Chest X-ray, AP view. Patient: 73 years old, sex M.
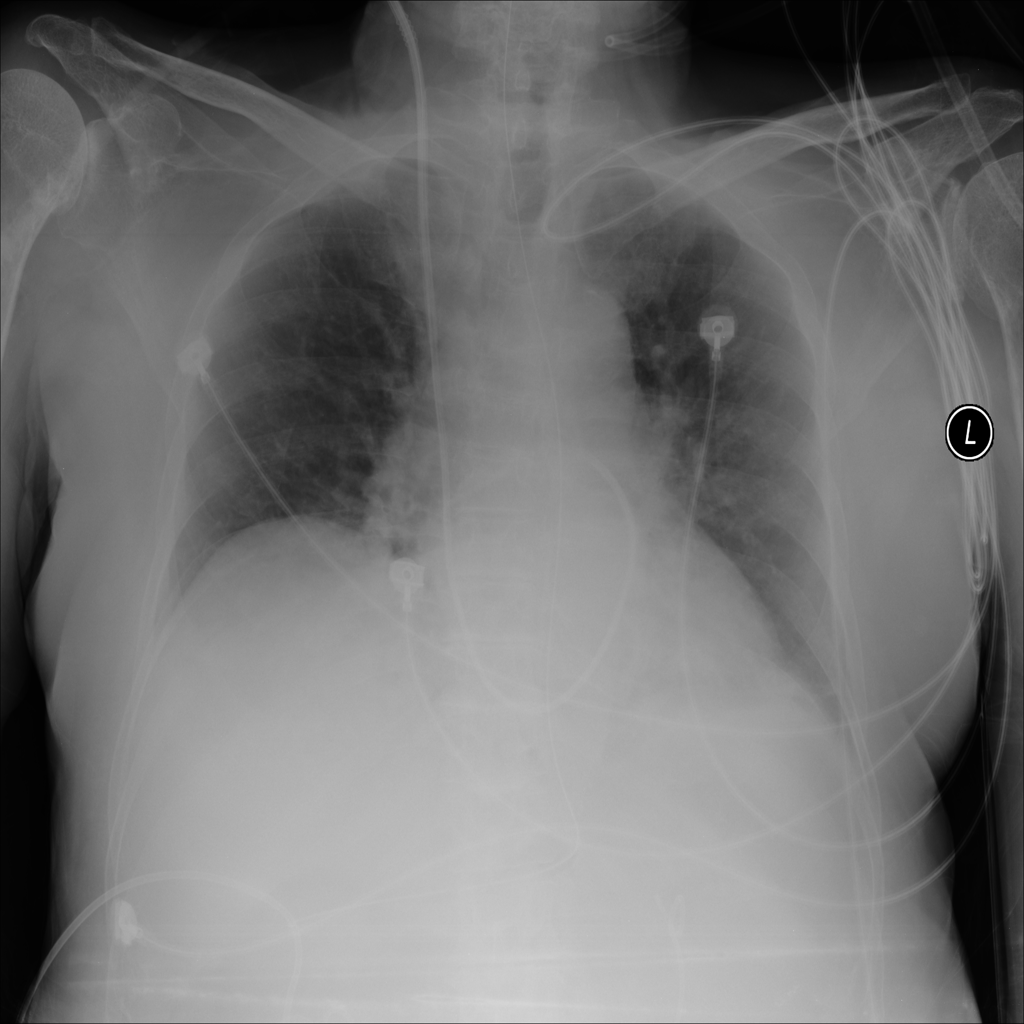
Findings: No Finding